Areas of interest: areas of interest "Park and greenspace"
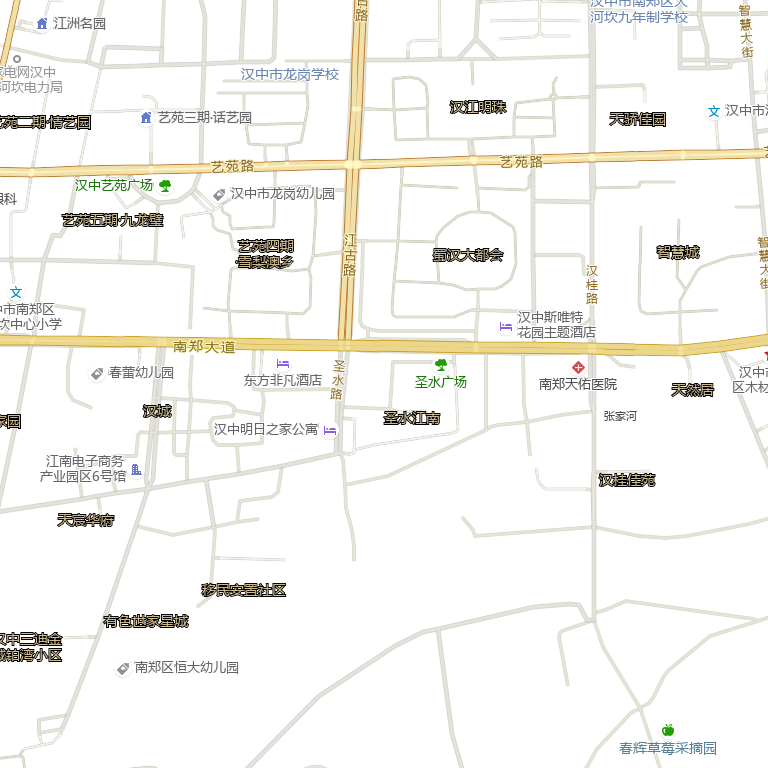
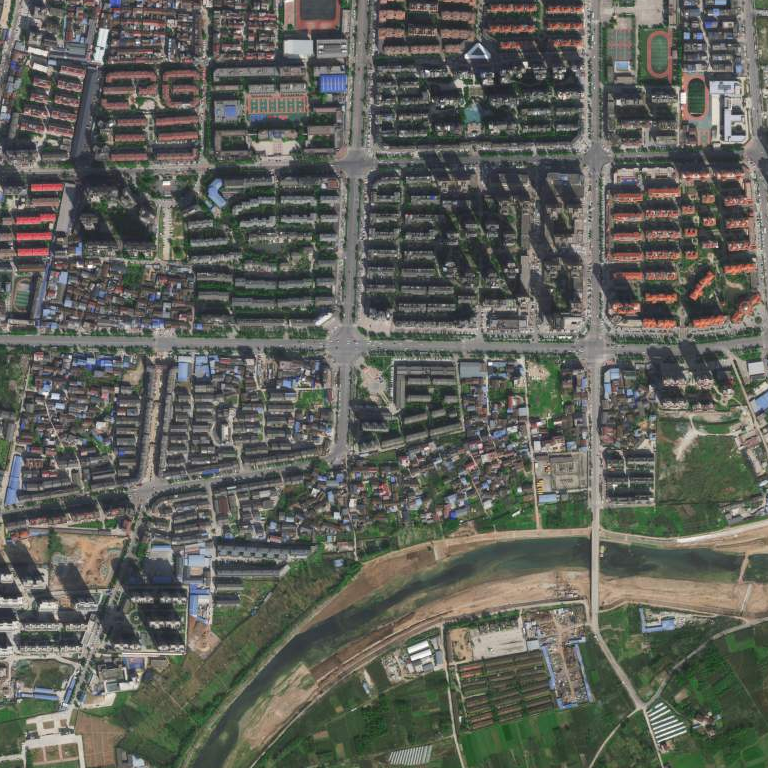